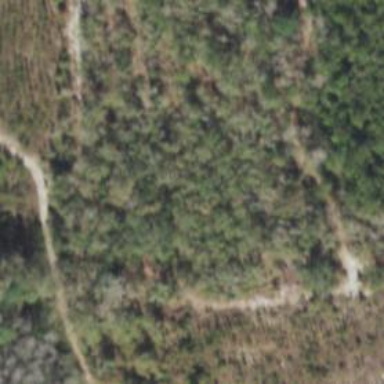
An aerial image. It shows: Mixed leaf woodland.